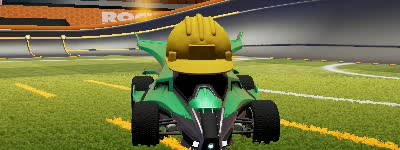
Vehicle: aftershock